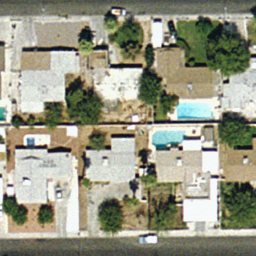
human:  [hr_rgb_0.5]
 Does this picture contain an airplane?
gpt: no

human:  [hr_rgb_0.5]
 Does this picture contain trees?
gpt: yes

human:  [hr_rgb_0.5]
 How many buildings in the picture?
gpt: seven

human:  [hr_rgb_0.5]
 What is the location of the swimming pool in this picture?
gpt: right